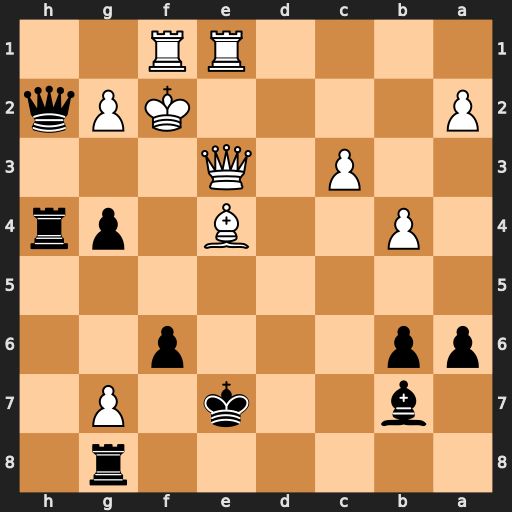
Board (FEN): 6r1/1b2k1P1/pp3p2/8/1P2B1pr/2P1Q3/P4KPq/4RR2
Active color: b
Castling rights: -
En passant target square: -
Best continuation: g3+ Qxg3 Qxg3+ Kxg3 Rxe4 Rxe4+ Bxe4